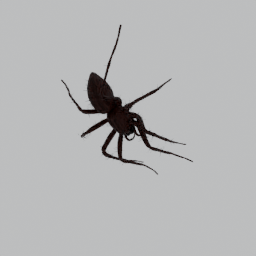
Label: animals